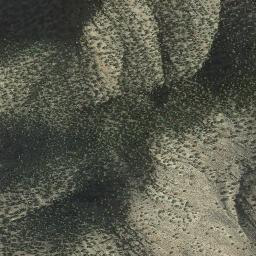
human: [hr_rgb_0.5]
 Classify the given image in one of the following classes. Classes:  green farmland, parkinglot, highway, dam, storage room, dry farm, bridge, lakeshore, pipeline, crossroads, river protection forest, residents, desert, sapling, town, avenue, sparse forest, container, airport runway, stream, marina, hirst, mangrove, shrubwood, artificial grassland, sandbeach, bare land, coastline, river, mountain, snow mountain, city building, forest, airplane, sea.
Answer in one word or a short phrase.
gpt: mountain